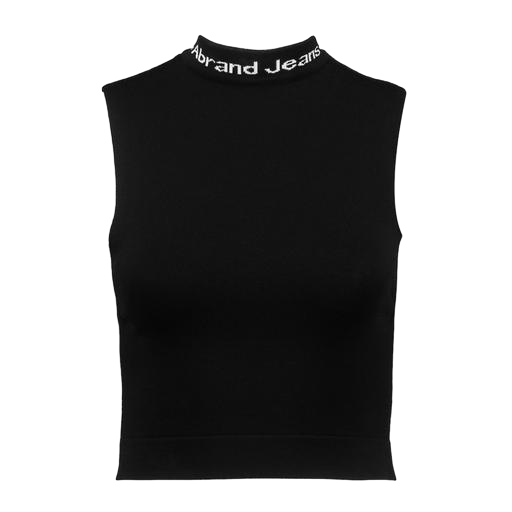
black high-neck tank top, black mockneck tank top, branded tank-top, white background